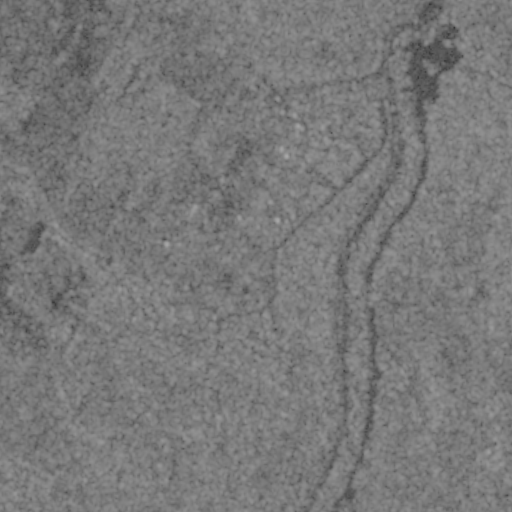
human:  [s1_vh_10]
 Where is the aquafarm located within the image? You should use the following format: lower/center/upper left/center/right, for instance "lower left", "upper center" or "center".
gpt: The aquafarm is located in the upper of the image.
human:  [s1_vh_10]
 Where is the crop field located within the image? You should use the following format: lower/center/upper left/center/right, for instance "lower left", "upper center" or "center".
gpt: The crop field is located in the center of the image.
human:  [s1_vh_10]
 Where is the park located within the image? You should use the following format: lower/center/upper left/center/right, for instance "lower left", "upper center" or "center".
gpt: The park is located in the upper center of the image.
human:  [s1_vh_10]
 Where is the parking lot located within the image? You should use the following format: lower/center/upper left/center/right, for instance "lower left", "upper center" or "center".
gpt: The parking lot is located in the upper right of the image.
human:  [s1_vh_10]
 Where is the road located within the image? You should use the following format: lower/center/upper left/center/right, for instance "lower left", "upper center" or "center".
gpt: There is no road in the image.

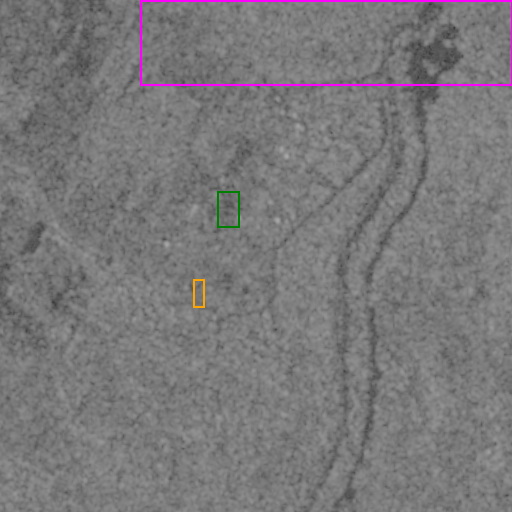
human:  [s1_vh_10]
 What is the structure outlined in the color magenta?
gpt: The structure outlined in magenta is an aquafarm.
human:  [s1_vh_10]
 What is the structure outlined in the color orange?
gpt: The structure outlined in orange is a crop field.
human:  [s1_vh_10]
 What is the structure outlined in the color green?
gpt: The structure outlined in green is a park.
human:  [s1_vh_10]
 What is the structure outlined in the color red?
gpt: There is no red outline.